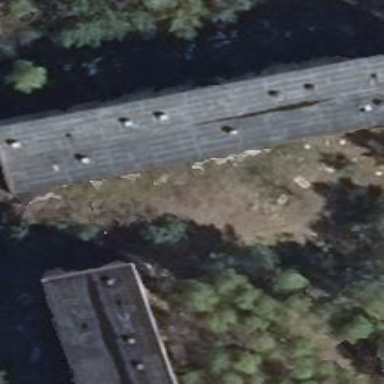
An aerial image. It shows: Partly ruinous building in state of ruins.